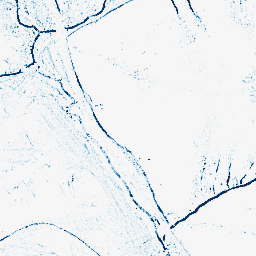
Category: morphological
Decomposition family: morphological_square
Decomposition parameters: operation: closing
size: 3
Upsampling method: bicubic
Upsampling parameters: scale: 8
Upsampling scale: 8